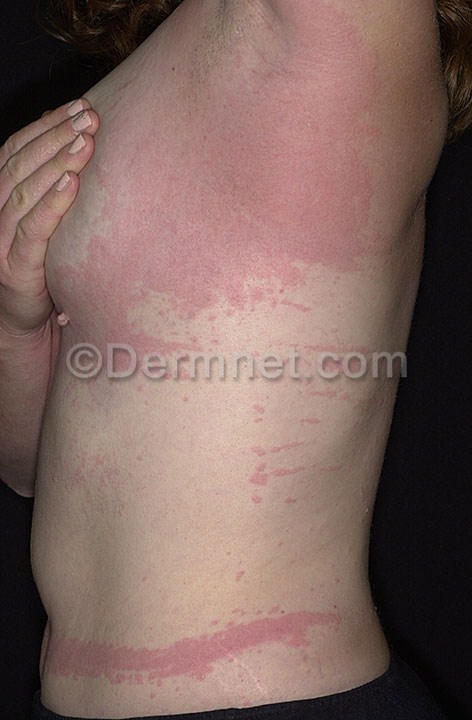
Disease: Urticaria Hives